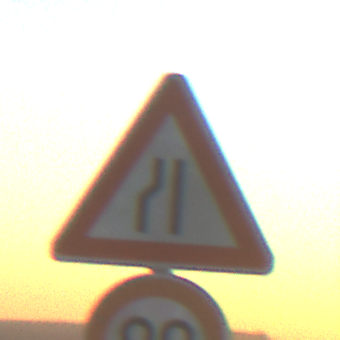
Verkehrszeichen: EinseitigVerengteFahrbahnLinks
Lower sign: Geschwindigkeit80
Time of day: SunriseSunset
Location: Outdoor (Nature)
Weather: Clear
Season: NotSpecified
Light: Natural